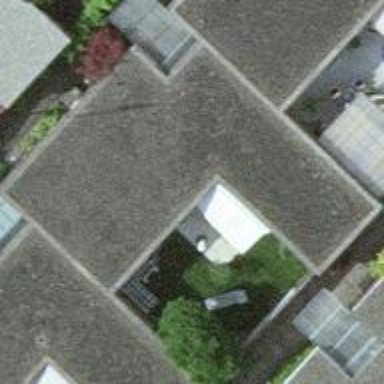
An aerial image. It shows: Terrace building.